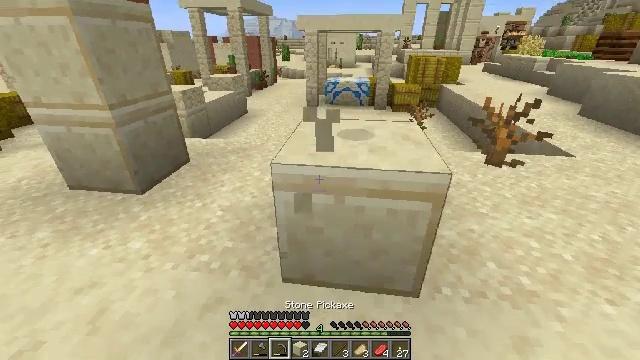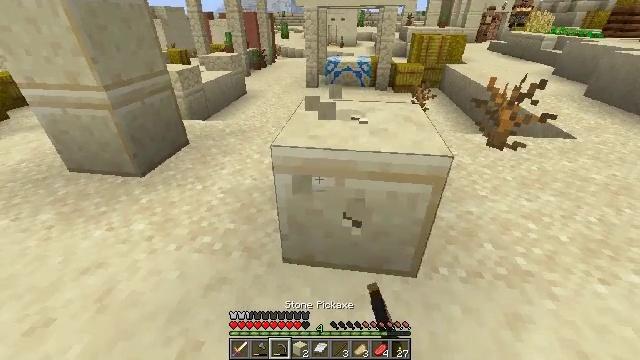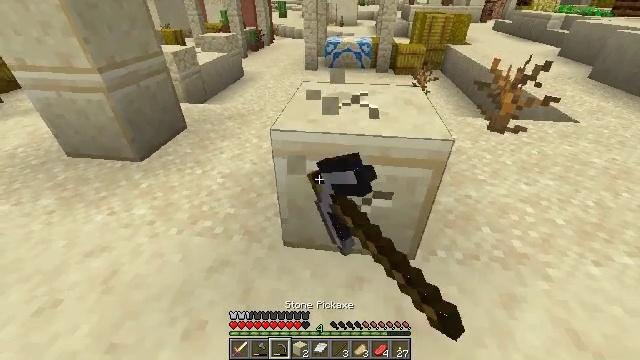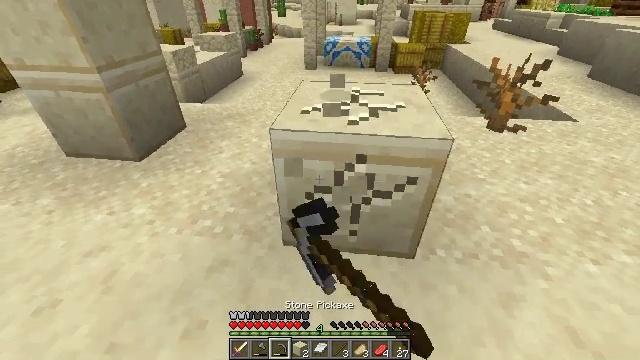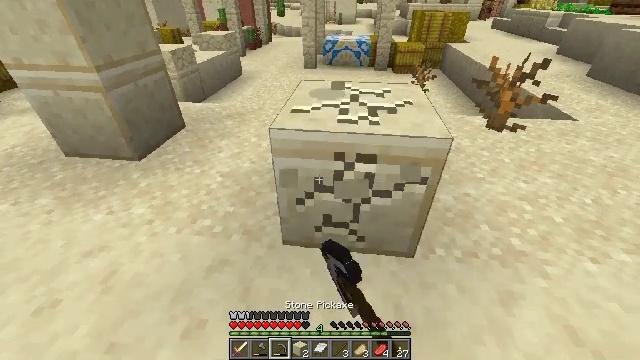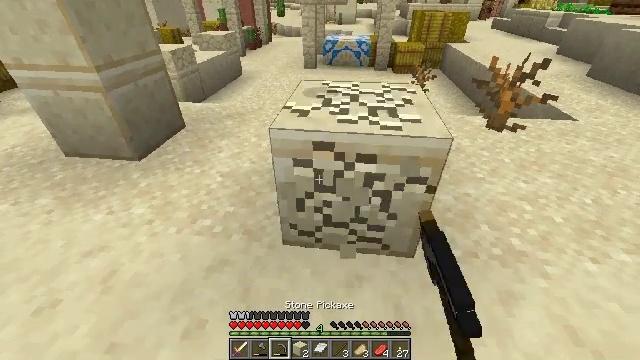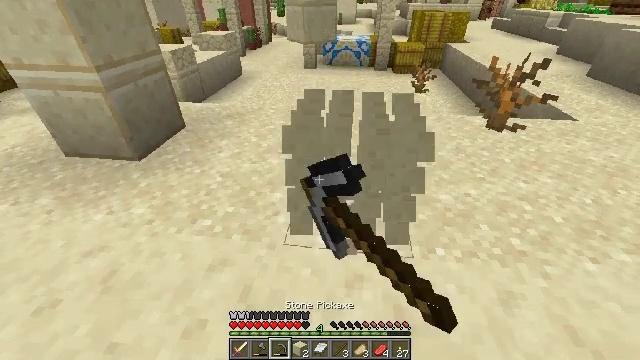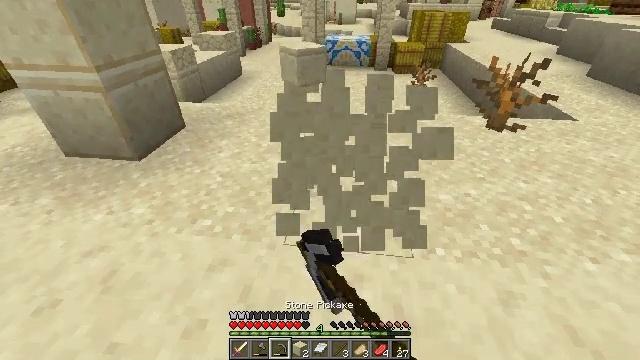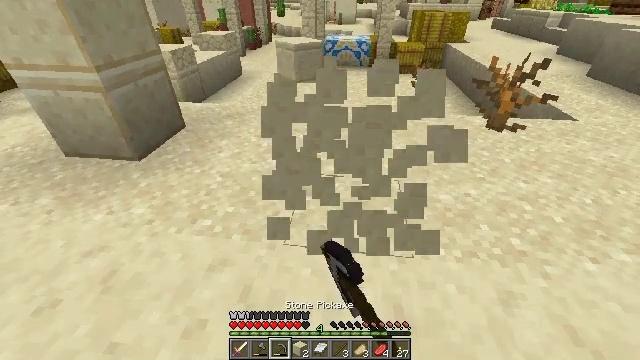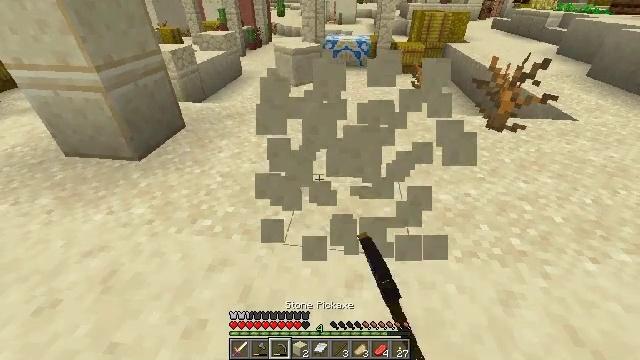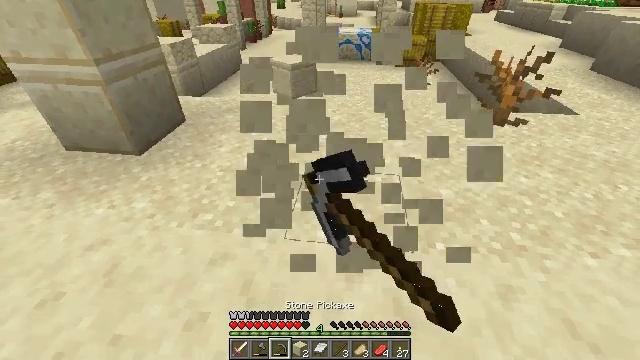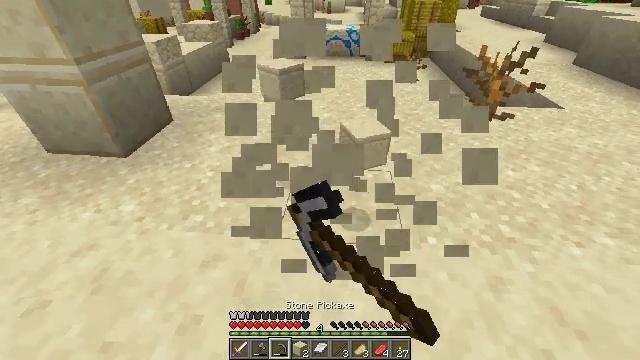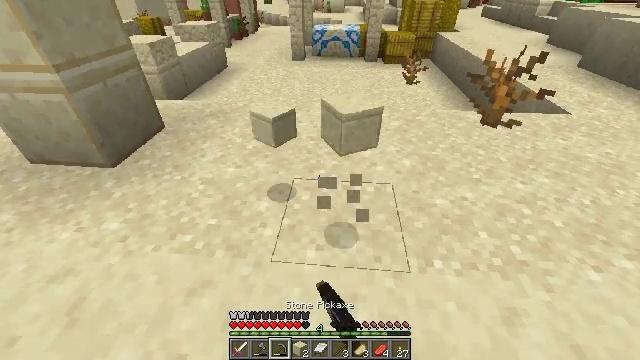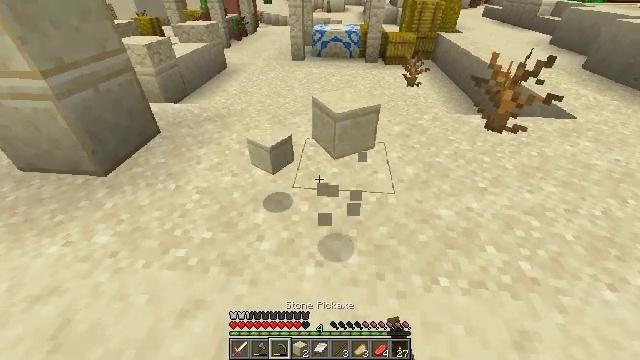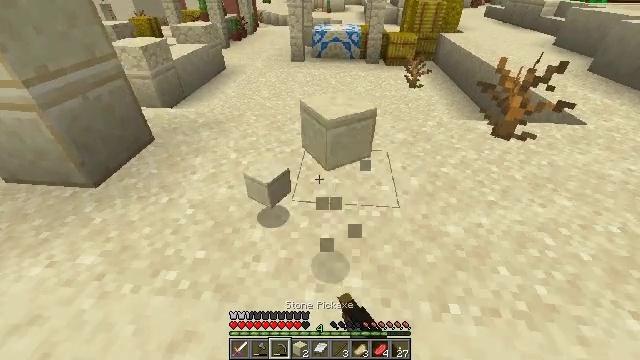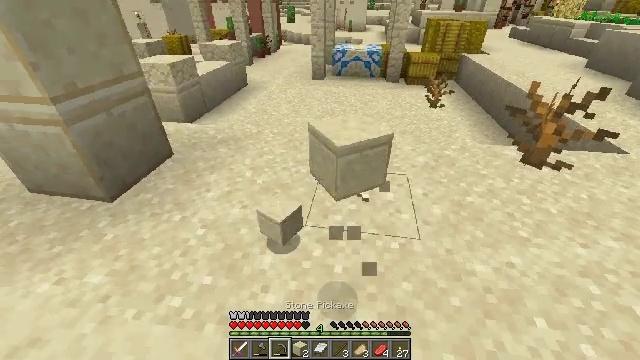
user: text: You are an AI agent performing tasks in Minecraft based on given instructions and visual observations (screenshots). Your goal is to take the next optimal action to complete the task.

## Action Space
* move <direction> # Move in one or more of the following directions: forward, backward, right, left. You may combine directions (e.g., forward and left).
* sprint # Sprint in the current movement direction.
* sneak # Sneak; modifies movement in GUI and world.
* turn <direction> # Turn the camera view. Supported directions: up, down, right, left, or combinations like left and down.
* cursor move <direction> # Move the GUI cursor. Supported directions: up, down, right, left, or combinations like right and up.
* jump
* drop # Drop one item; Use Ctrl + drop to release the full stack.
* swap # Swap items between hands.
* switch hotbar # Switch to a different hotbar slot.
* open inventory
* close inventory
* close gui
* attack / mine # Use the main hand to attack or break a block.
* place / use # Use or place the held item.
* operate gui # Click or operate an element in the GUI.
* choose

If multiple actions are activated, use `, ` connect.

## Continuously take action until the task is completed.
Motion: motion action
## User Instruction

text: Mine the cut sandstone.
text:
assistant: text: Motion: turn down, attack / mine
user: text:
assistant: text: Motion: turn down, attack / mine
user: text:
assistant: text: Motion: attack / mine
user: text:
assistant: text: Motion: attack / mine
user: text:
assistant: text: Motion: attack / mine
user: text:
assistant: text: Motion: attack / mine
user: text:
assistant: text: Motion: attack / mine
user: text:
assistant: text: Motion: attack / mine
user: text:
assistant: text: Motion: attack / mine
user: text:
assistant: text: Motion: turn down, attack / mine
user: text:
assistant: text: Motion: move forward, turn right, attack / mine
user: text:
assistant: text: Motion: move forward, attack / mine
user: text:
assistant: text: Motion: move forward, attack / mine
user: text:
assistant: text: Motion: move forward, attack / mine
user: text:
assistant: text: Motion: move forward, turn left and up, attack / mine
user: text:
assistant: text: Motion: move forward, turn left and up, attack / mine
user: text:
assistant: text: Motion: move forward, turn left and up, attack / mine
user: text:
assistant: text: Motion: move forward, turn left and up, attack / mine
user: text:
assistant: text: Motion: move forward, turn left and up, attack / mine
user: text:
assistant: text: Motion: move forward, turn left and up, attack / mine
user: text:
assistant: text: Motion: attack / mine
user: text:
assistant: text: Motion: attack / mine
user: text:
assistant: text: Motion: attack / mine
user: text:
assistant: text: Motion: attack / mine
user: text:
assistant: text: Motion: attack / mine
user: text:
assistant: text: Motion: move forward, attack / mine
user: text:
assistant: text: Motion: move forward, attack / mine
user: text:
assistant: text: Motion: move forward, attack / mine
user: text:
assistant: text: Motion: move forward, attack / mine
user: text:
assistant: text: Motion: attack / mine